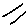
Label: line